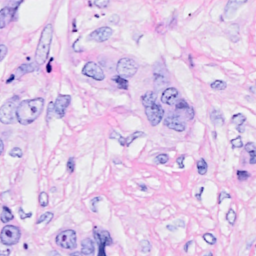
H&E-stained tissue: Breast